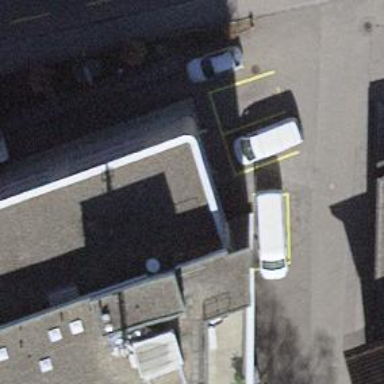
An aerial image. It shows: Bicycle parking facility.